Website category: jobs
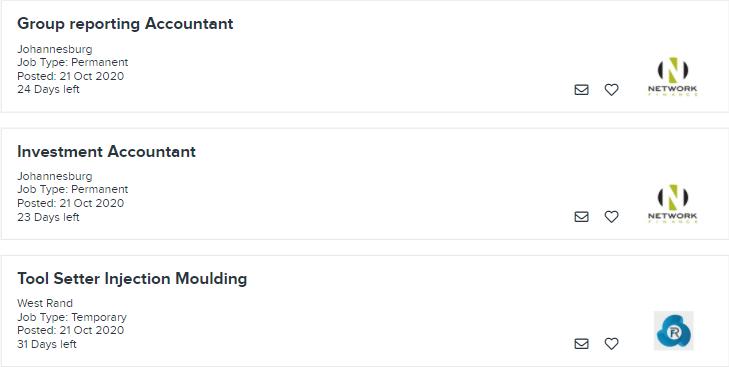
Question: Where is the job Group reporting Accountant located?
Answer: Johannesburg

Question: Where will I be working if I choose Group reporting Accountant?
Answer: Johannesburg

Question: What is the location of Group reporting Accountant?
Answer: Johannesburg

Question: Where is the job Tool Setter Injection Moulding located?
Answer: West Rand

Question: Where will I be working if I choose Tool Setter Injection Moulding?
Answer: West Rand

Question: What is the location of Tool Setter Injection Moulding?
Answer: West Rand

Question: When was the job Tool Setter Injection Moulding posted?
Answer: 21 Oct 2020

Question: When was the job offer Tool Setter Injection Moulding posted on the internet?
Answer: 21 Oct 2020

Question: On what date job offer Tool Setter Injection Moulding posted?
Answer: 21 Oct 2020

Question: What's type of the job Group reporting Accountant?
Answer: Job Type: Permanent

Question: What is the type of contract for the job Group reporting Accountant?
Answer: Job Type: Permanent

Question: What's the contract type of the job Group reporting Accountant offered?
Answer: Job Type: Permanent

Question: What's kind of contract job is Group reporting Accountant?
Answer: Job Type: Permanent

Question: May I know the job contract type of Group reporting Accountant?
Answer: Job Type: Permanent

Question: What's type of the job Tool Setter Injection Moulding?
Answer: Job Type: Temporary

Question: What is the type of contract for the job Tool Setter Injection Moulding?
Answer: Job Type: Temporary

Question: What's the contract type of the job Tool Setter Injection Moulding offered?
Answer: Job Type: Temporary

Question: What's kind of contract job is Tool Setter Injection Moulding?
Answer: Job Type: Temporary

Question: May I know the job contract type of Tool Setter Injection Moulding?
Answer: Job Type: Temporary

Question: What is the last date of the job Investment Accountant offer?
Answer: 23 Days left

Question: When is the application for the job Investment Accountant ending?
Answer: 23 Days left

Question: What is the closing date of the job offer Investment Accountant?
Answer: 23 Days left

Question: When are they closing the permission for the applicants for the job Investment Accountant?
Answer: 23 Days left

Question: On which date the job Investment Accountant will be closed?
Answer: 23 Days left

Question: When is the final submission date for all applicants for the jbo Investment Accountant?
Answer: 23 Days left

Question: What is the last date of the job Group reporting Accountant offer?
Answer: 24 Days left

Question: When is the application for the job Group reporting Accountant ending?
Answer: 24 Days left

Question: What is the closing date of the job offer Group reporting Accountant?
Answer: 24 Days left

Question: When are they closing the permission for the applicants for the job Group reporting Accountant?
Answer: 24 Days left

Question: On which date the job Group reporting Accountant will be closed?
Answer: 24 Days left

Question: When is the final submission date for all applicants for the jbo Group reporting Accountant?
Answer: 24 Days left

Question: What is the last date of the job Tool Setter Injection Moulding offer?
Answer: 31 Days left

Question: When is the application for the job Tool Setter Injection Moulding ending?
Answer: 31 Days left

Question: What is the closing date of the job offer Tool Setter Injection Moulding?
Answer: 31 Days left

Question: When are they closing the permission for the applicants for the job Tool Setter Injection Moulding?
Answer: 31 Days left

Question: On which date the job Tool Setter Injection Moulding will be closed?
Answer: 31 Days left

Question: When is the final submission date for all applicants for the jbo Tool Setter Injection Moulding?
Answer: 31 Days left

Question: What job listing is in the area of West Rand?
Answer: Tool Setter Injection Moulding

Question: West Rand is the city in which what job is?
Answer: Tool Setter Injection Moulding

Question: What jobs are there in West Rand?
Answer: Tool Setter Injection Moulding

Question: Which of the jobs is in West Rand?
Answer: Tool Setter Injection Moulding

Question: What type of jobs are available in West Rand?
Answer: Tool Setter Injection Moulding

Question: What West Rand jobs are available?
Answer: Tool Setter Injection Moulding